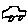
Label: car